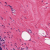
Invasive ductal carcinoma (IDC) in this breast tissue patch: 0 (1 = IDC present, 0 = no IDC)